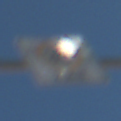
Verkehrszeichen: BeginnZone30
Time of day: Midday
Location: Outdoor (Nature)
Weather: Clear
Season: Summer
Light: Natural